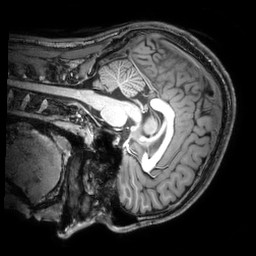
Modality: T1w
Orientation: sagittal
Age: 32
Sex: male